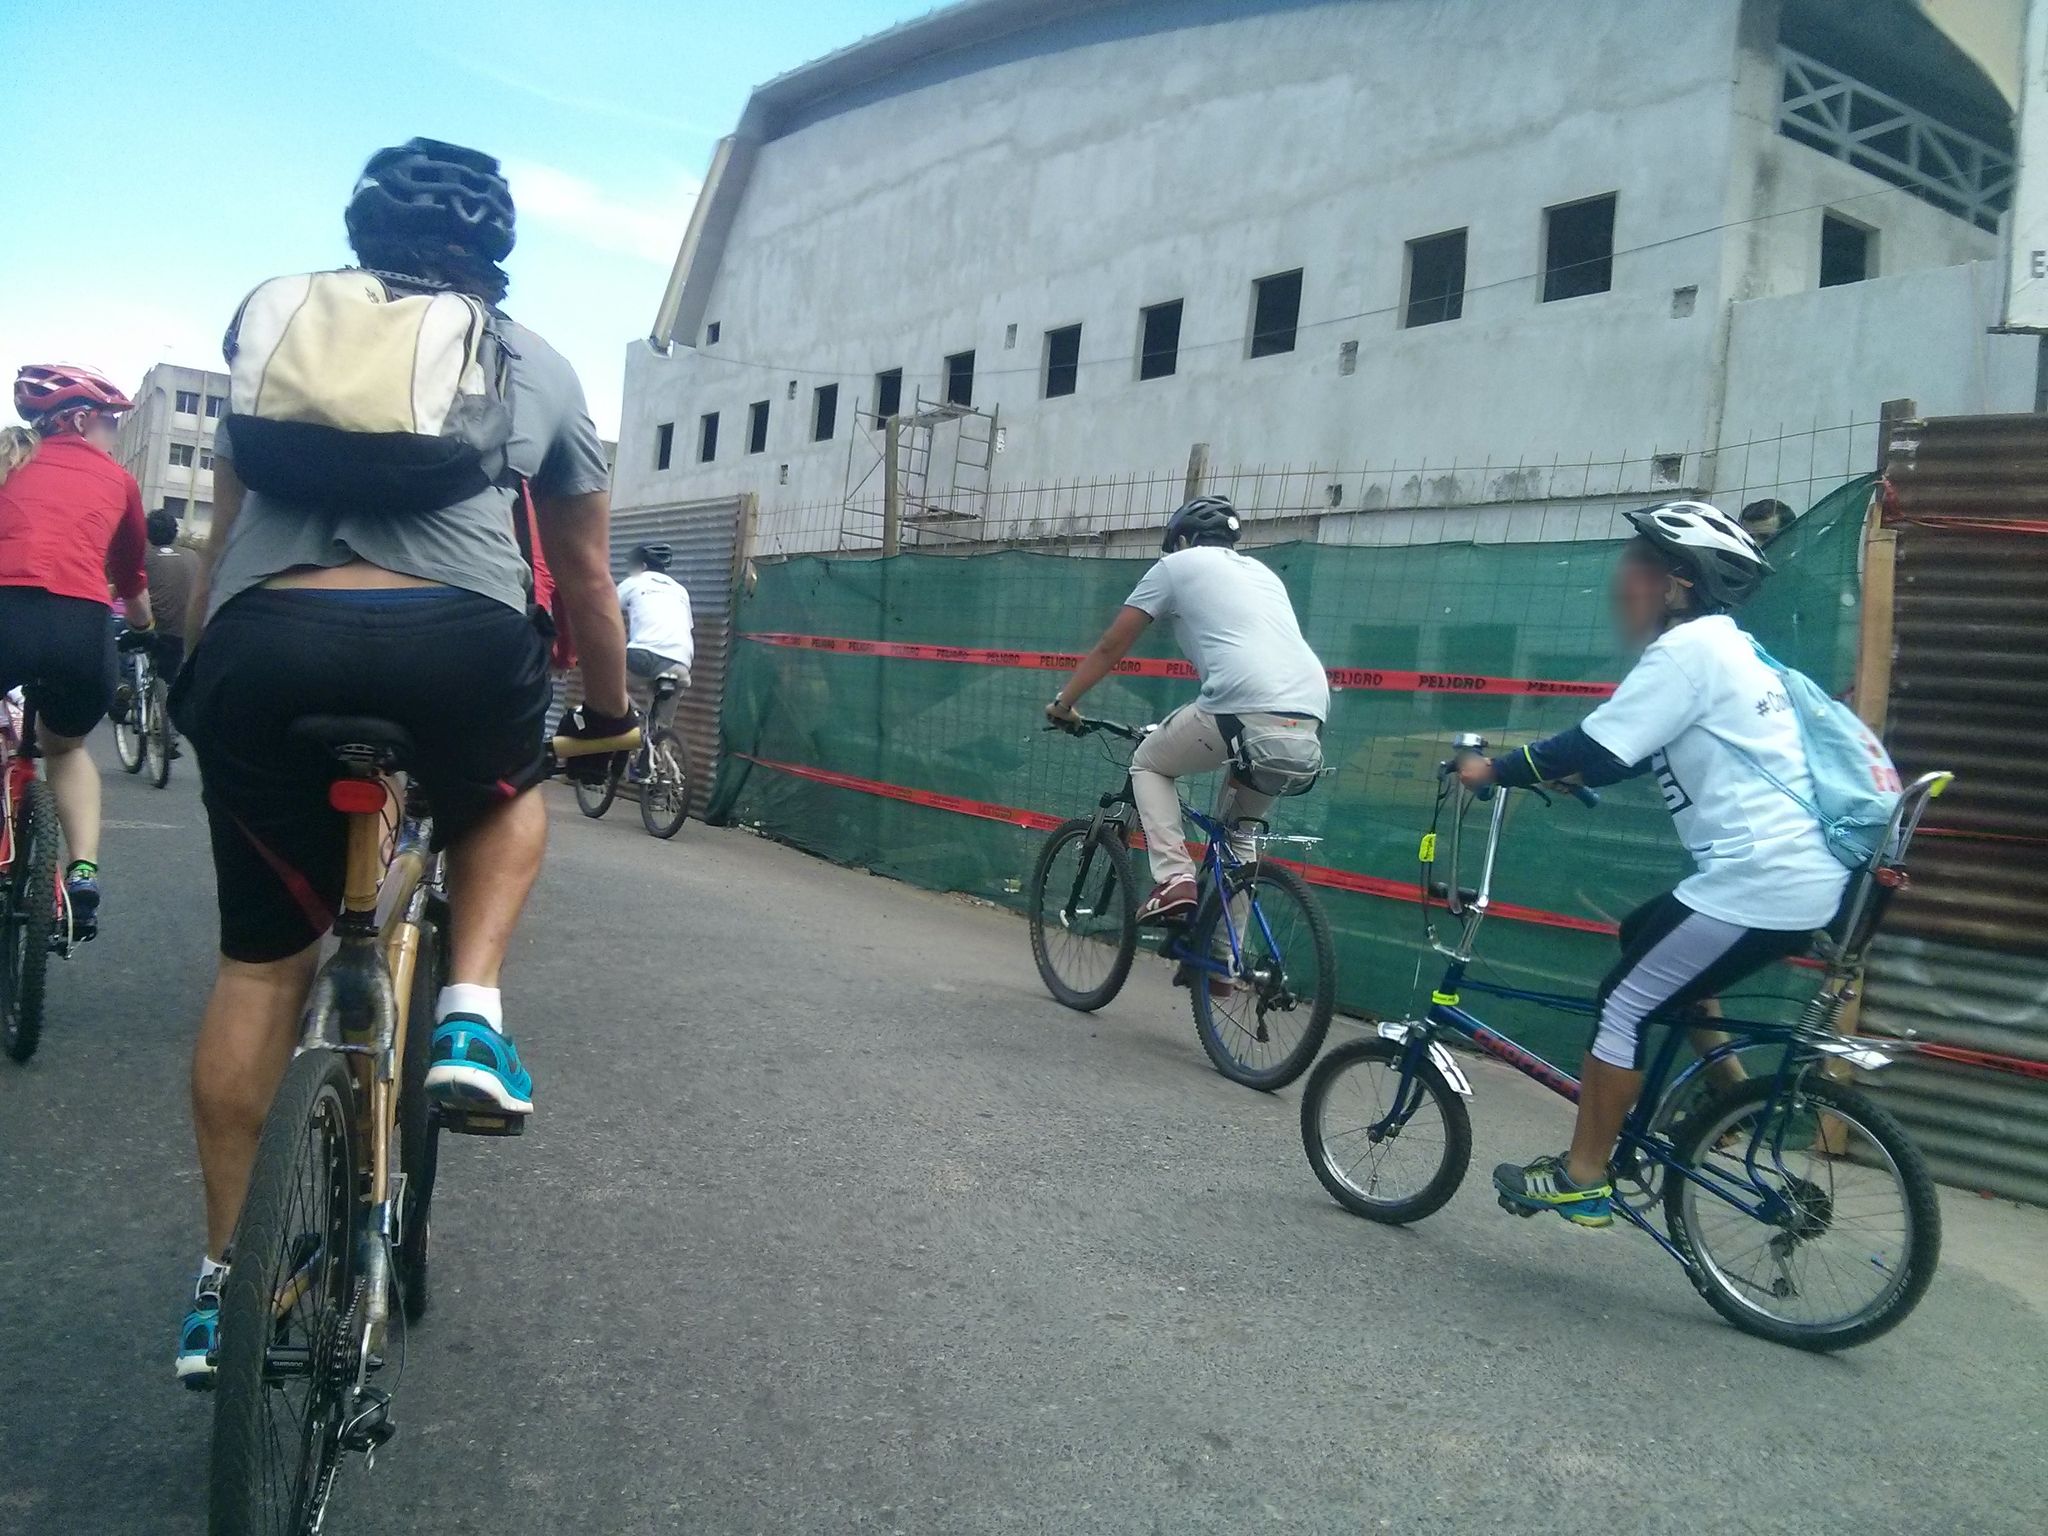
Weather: clear
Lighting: day
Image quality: good
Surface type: walking surface
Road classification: residential
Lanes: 2.0
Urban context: urban centre
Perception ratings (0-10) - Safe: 4.24, Lively: 5.45, Beautiful: 4.45, Boring: 6.45, Depressing: 7.72, Wealthy: 0.85